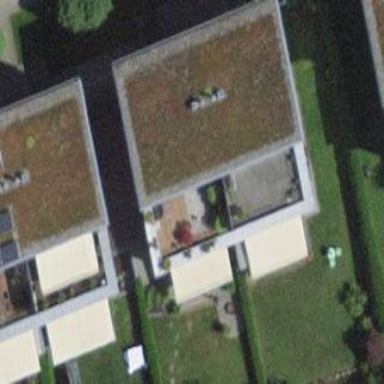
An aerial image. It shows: Terrace building.